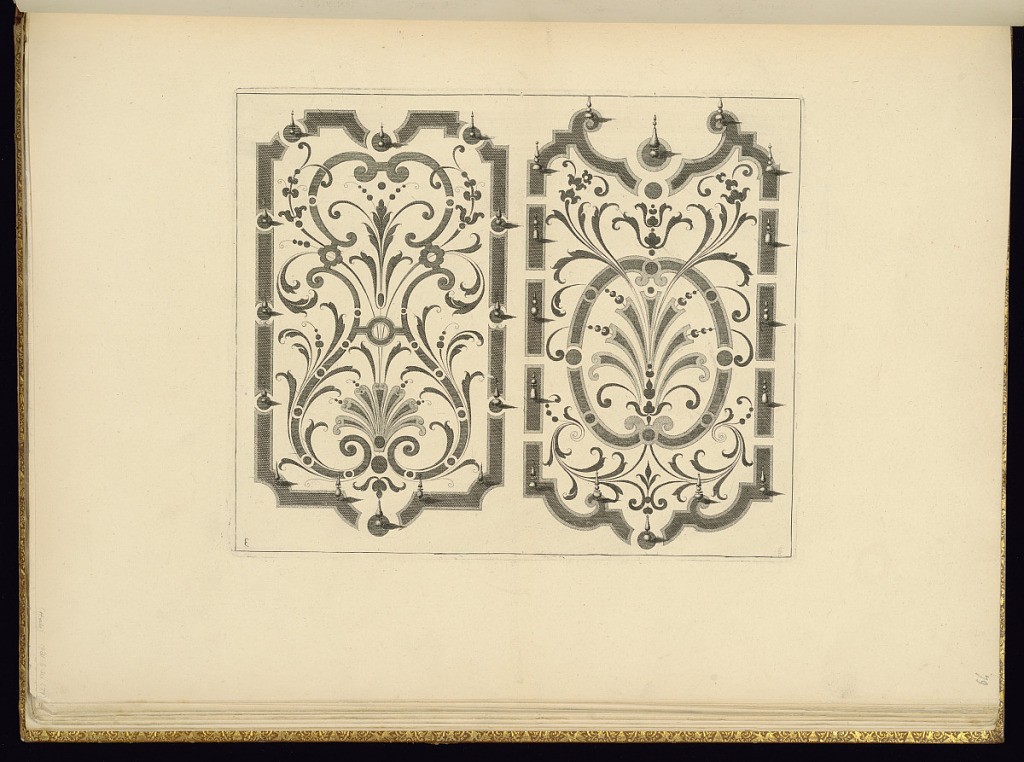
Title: Garden Designs
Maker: Jean Berain, the elder, French, 1640-1711
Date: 1711
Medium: Engraving on laid paper
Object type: Bound print
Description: Design for an ornamental garden with scroll and vegetal motifs and topiary. The plate is numbered with a backward "3" but not signed.